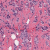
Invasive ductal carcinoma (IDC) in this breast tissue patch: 0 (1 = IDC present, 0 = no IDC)